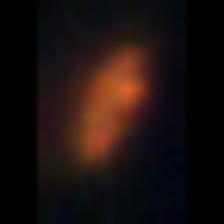
Taxon: Prorocentrum
Group: Dinoflagellates